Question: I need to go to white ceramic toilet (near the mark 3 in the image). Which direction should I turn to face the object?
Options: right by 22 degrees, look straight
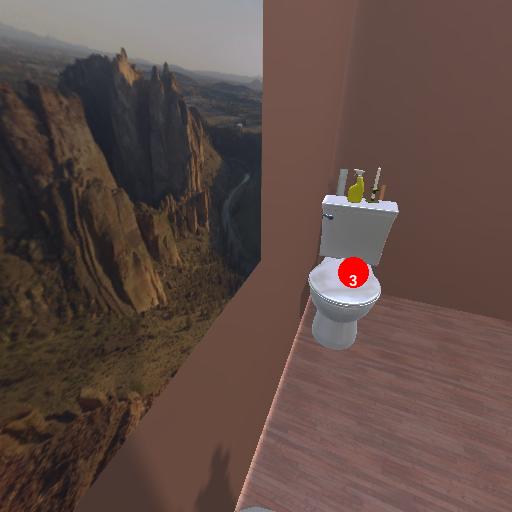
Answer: right by 22 degrees